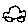
Label: car